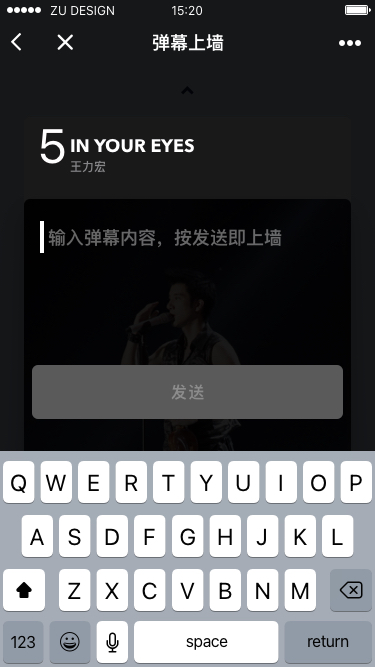
Text in this UI design:
5
王力宏
In Your Eyes
弹幕上墙
15:20
ZU DESIGN
space
123
M
N
B
V
C
X
Z
L
K
J
H
G
F
D
S
A
P
O
I
U
Y
T
R
E
W
Q
I’m
the
I
5
王力宏
In Your Eyes
输入弹幕内容，按发送即上墙
发送